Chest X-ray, PA view. Patient: 50 years old, sex M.
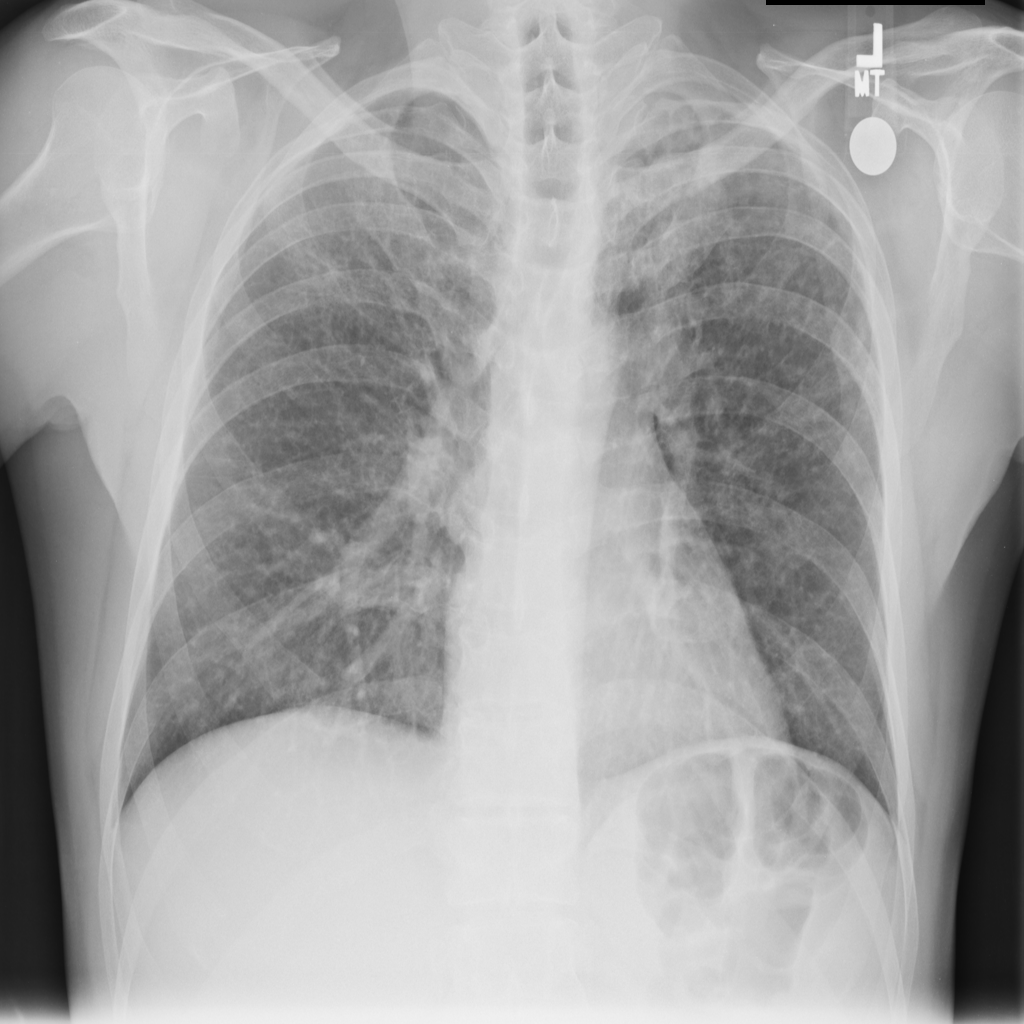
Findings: No Finding